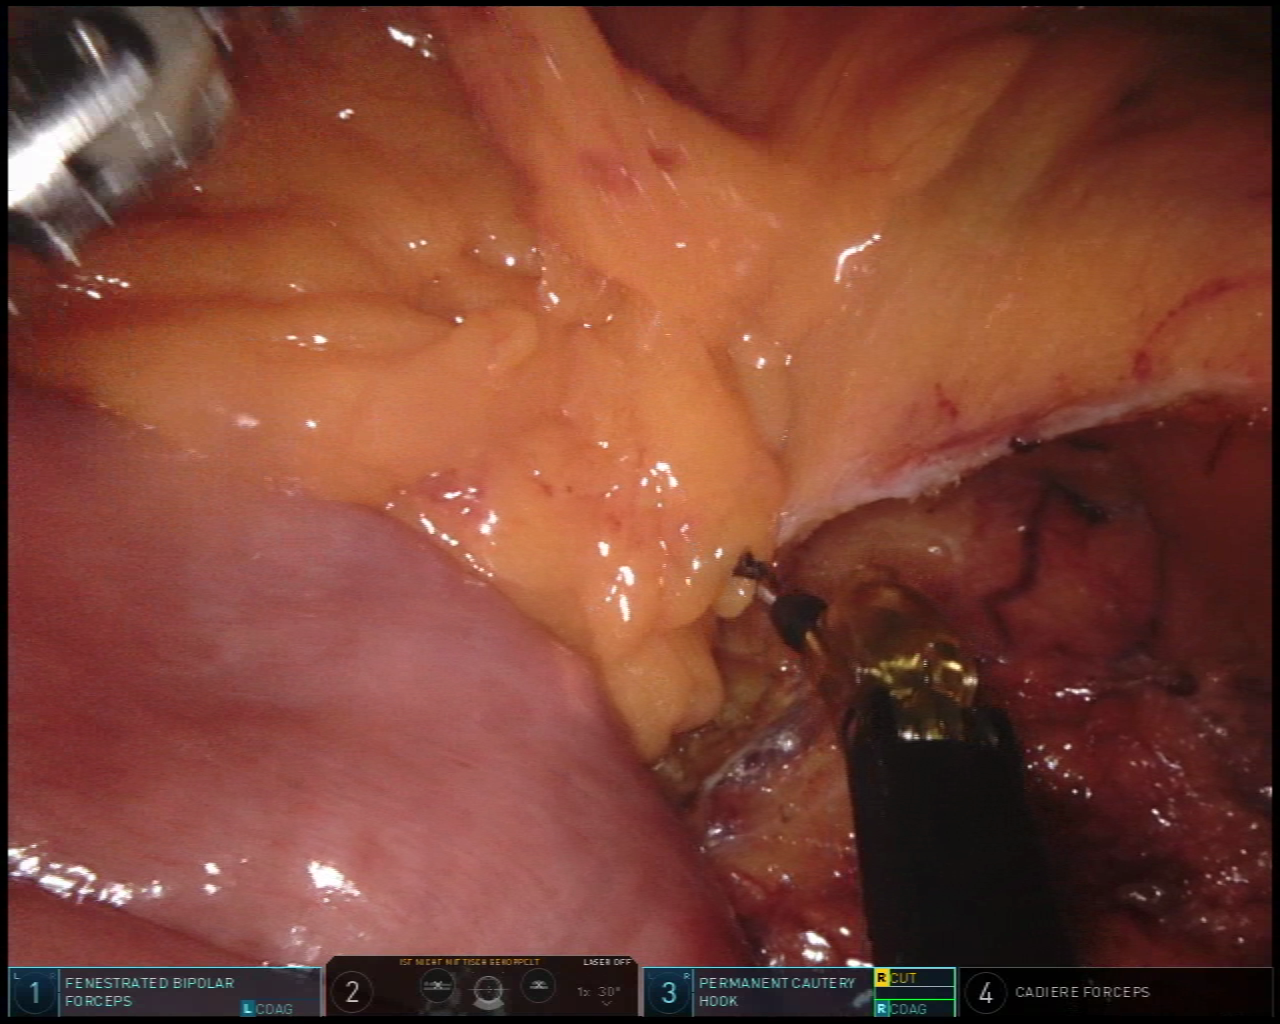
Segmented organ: small_intestine
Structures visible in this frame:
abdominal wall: no
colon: no
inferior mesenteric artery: no
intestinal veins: no
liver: no
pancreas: no
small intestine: yes
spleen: no
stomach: no
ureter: no
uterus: no
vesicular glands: no